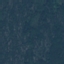
Label: Forest